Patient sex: M
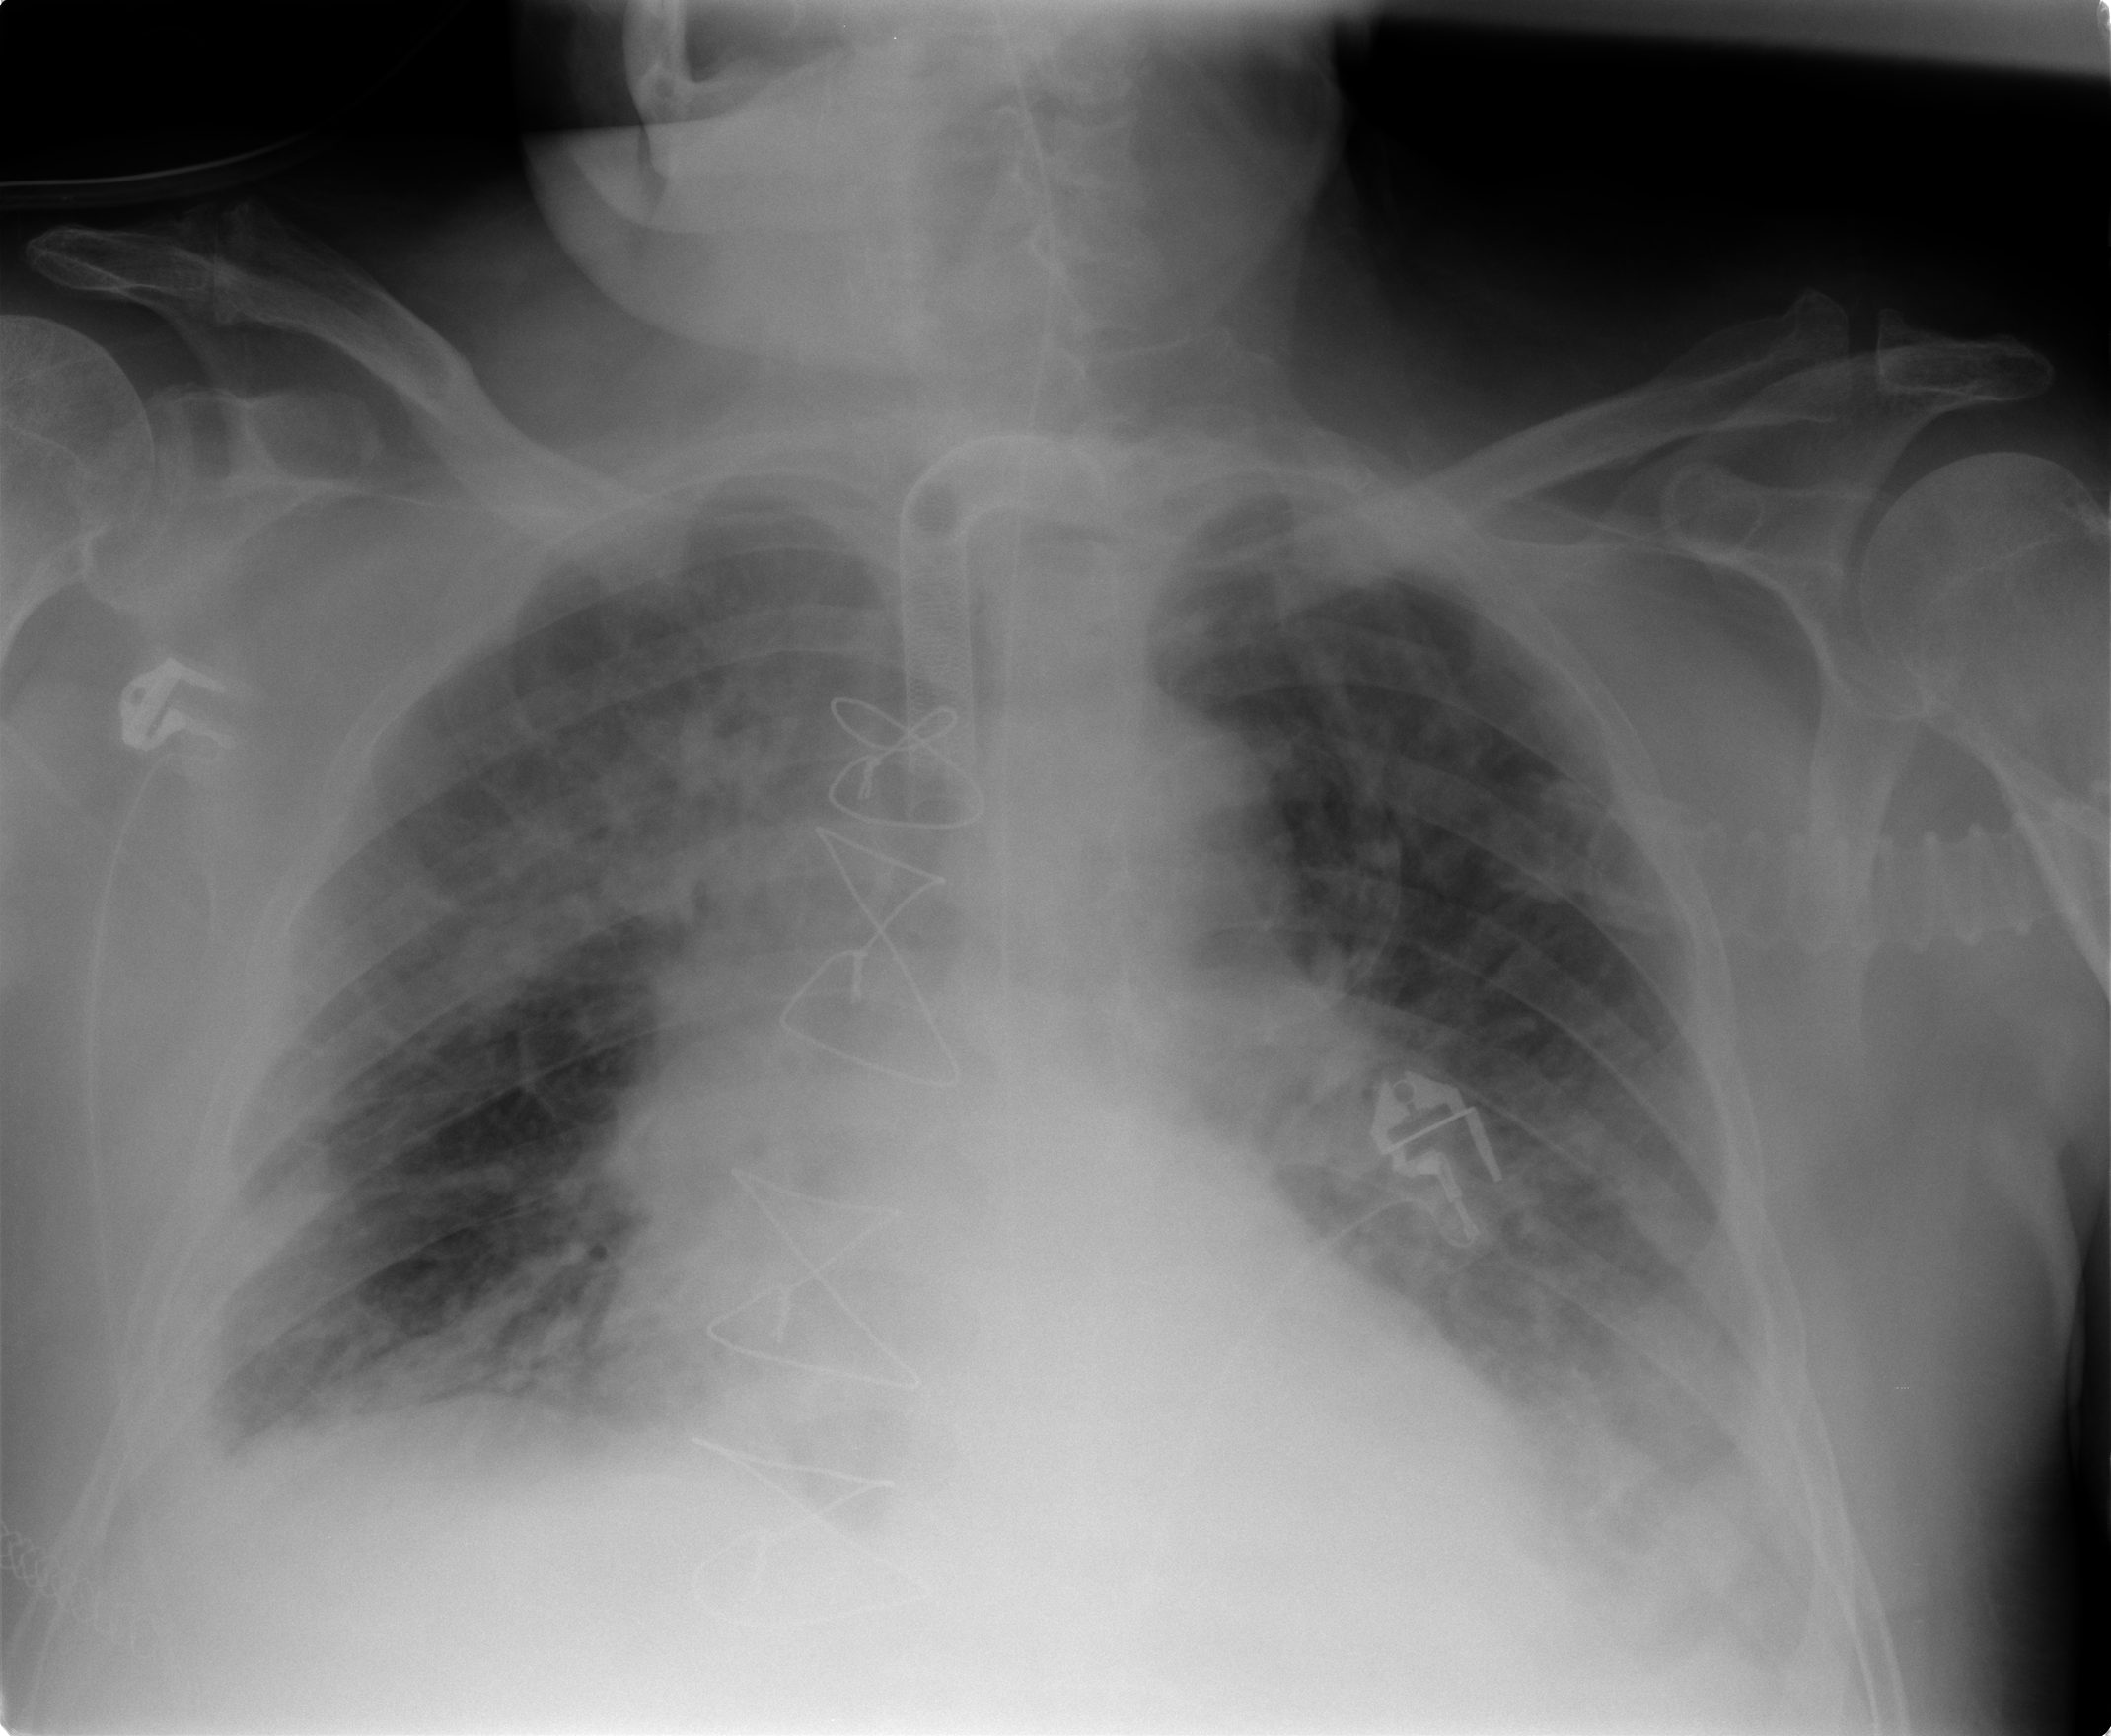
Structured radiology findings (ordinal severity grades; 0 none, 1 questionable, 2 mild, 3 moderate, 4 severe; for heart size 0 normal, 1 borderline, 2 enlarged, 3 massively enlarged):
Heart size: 2
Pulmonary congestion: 3
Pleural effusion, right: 2
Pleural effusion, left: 2
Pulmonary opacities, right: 4
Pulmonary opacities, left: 3
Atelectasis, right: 2
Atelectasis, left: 2